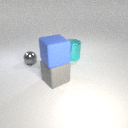
large gray rubber cube in front of small gray metal sphere